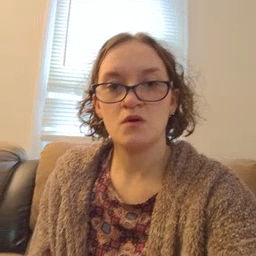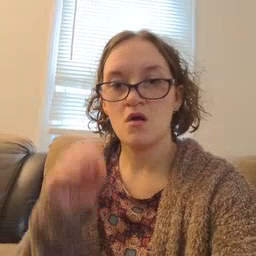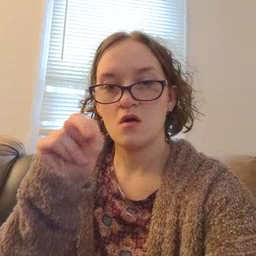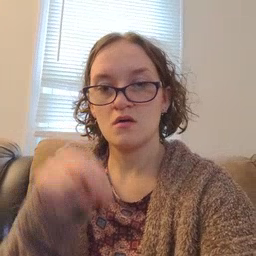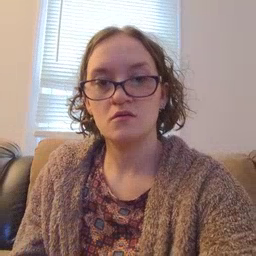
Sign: on